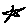
Label: star